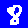
Digit: 8